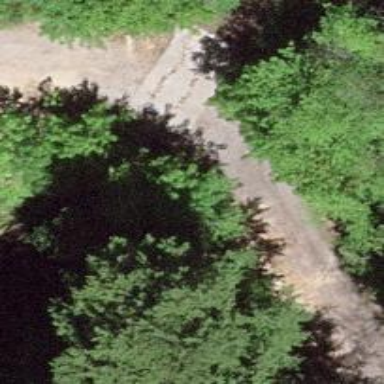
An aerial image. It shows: Gravel track with excellent visibility.